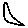
Label: moon